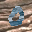
Label: 0